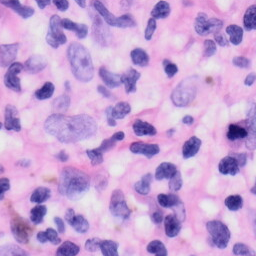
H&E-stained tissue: Skin